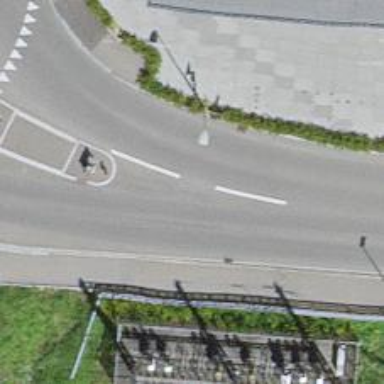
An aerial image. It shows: Primary highway with asphalt surface. There is sidewalk on the left.